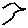
Label: bird